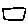
Label: square